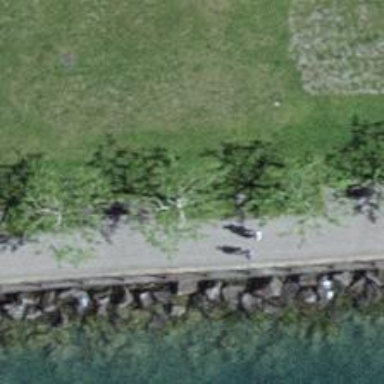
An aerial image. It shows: Bench for seating.